Interaction volume radius: 5 \u00c5
Interaction volume height: 10 \u00c5
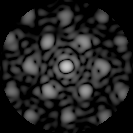
Disorder parameter: 0.3584